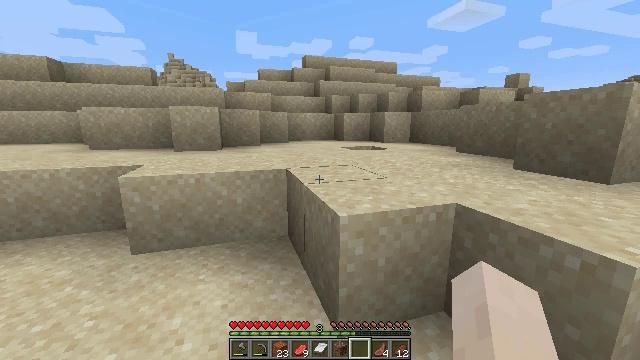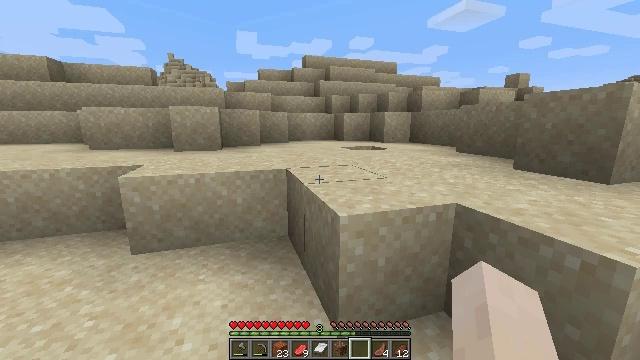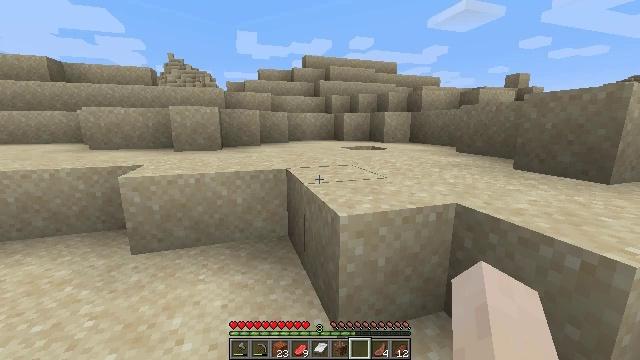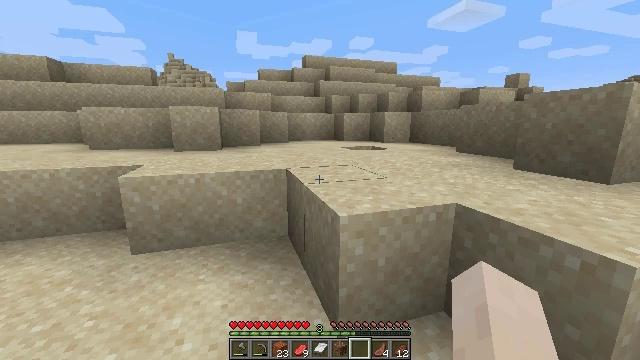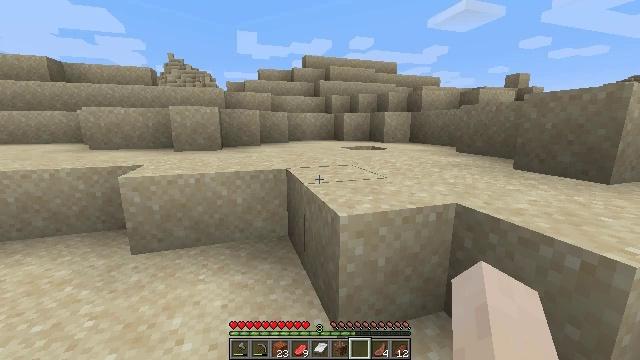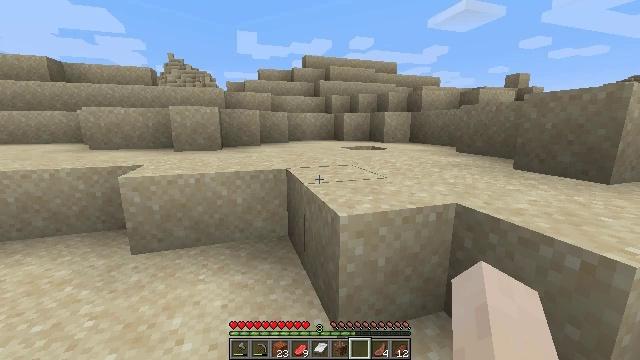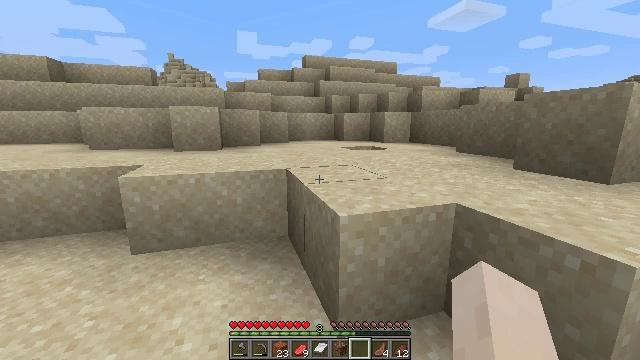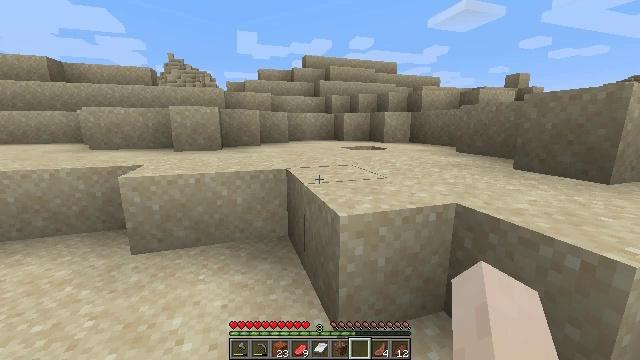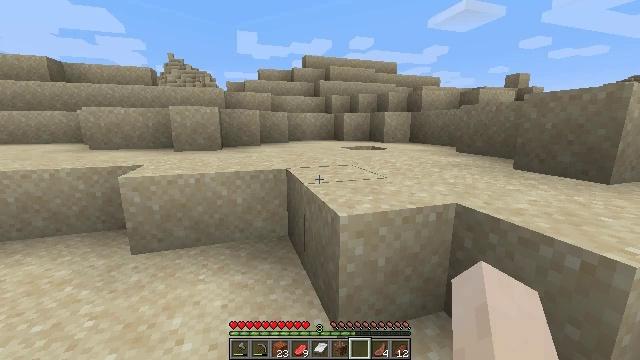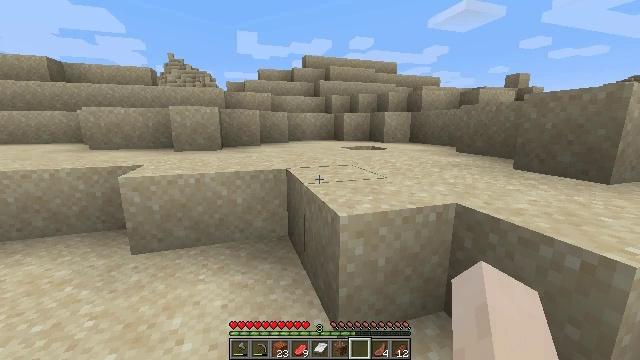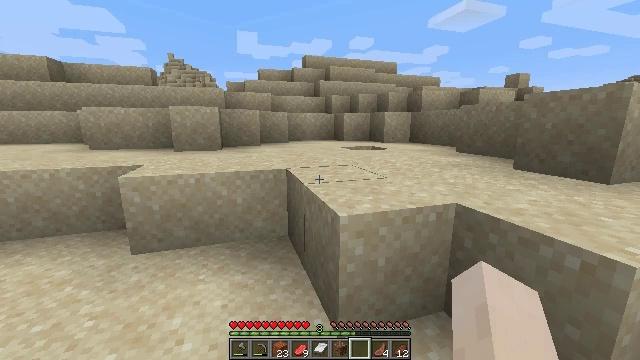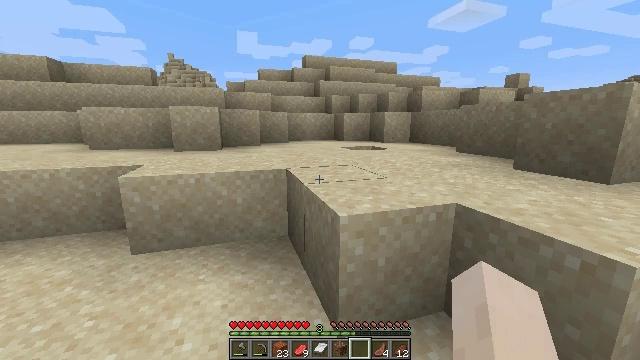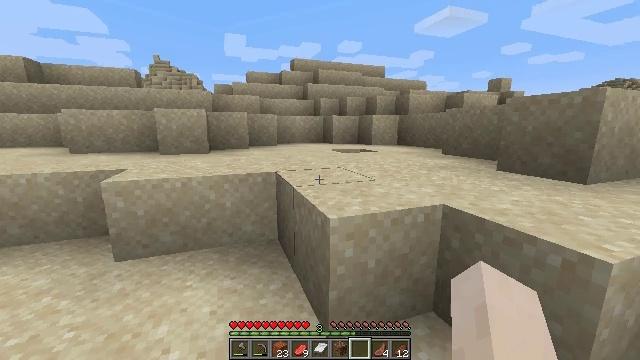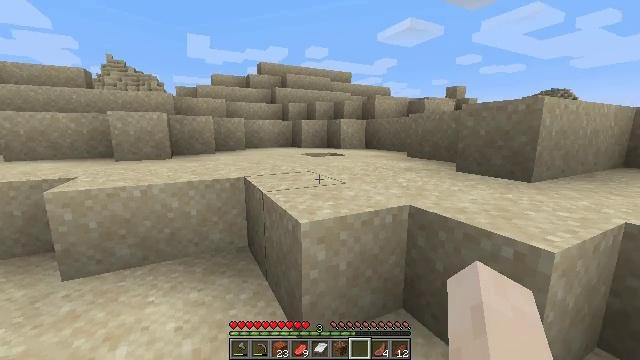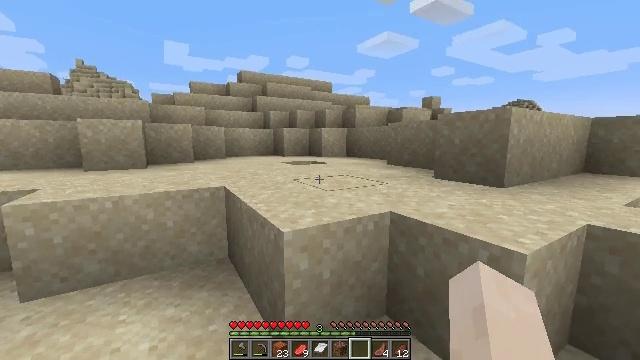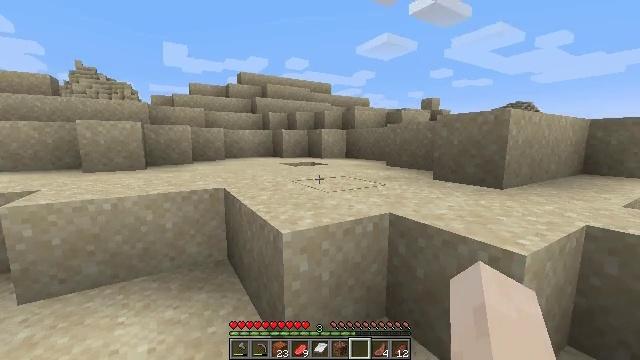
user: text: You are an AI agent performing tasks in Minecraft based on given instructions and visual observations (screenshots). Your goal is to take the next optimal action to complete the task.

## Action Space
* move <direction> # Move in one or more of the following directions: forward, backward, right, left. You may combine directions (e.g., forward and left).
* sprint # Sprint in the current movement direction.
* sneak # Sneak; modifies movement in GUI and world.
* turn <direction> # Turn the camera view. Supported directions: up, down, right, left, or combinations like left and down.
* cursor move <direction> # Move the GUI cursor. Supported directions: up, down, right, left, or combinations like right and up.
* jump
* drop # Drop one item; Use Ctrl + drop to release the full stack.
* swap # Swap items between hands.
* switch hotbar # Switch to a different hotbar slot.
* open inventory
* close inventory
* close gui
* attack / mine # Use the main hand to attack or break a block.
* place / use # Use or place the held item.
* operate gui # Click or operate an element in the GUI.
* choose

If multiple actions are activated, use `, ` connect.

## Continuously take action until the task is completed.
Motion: motion action
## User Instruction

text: Gather a dead bush.
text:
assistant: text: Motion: no_op
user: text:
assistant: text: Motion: no_op
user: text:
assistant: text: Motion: no_op
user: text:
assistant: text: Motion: no_op
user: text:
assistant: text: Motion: no_op
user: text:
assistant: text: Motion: no_op
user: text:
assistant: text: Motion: no_op
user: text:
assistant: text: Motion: no_op
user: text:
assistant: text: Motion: no_op
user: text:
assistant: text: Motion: no_op
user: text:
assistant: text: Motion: no_op
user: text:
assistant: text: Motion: turn right
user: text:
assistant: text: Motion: turn right
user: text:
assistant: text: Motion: turn right and up
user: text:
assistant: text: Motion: no_op
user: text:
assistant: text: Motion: move forward
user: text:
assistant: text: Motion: move forward
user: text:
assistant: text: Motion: move forward, turn left and up
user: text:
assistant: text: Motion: move forward, turn left and up
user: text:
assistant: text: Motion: move forward, turn left and up
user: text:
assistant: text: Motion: move forward, sprint
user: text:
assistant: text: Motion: move forward, sprint
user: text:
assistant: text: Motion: move forward, sprint, turn right, jump
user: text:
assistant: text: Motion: move forward, sprint, jump
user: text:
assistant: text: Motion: move forward, sprint, jump
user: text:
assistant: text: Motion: move forward, sprint, jump
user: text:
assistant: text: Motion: move forward, sprint, jump
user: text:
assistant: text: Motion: move forward, sprint, jump
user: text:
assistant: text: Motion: move forward, sprint, turn down, jump
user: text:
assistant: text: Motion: move forward, jump